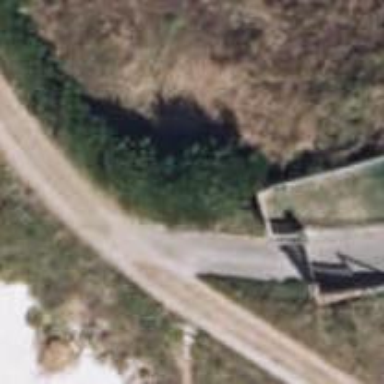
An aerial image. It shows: Unpaved driveway designed for service vehicles.